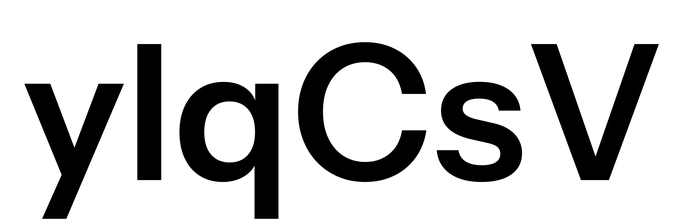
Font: InstrumentSans_SemiBold